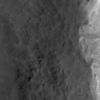
Label: not_dusty